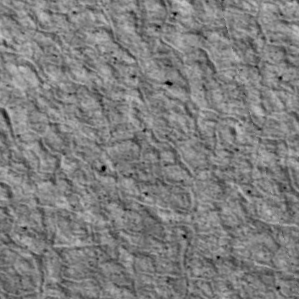
Label: non_frost